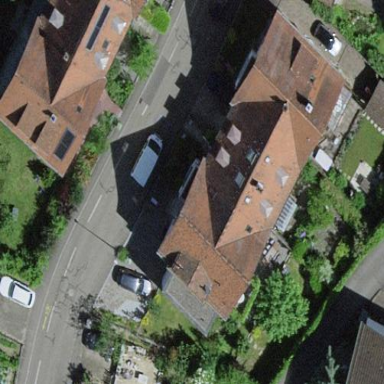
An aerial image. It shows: Image showing building with apartments.